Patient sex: M
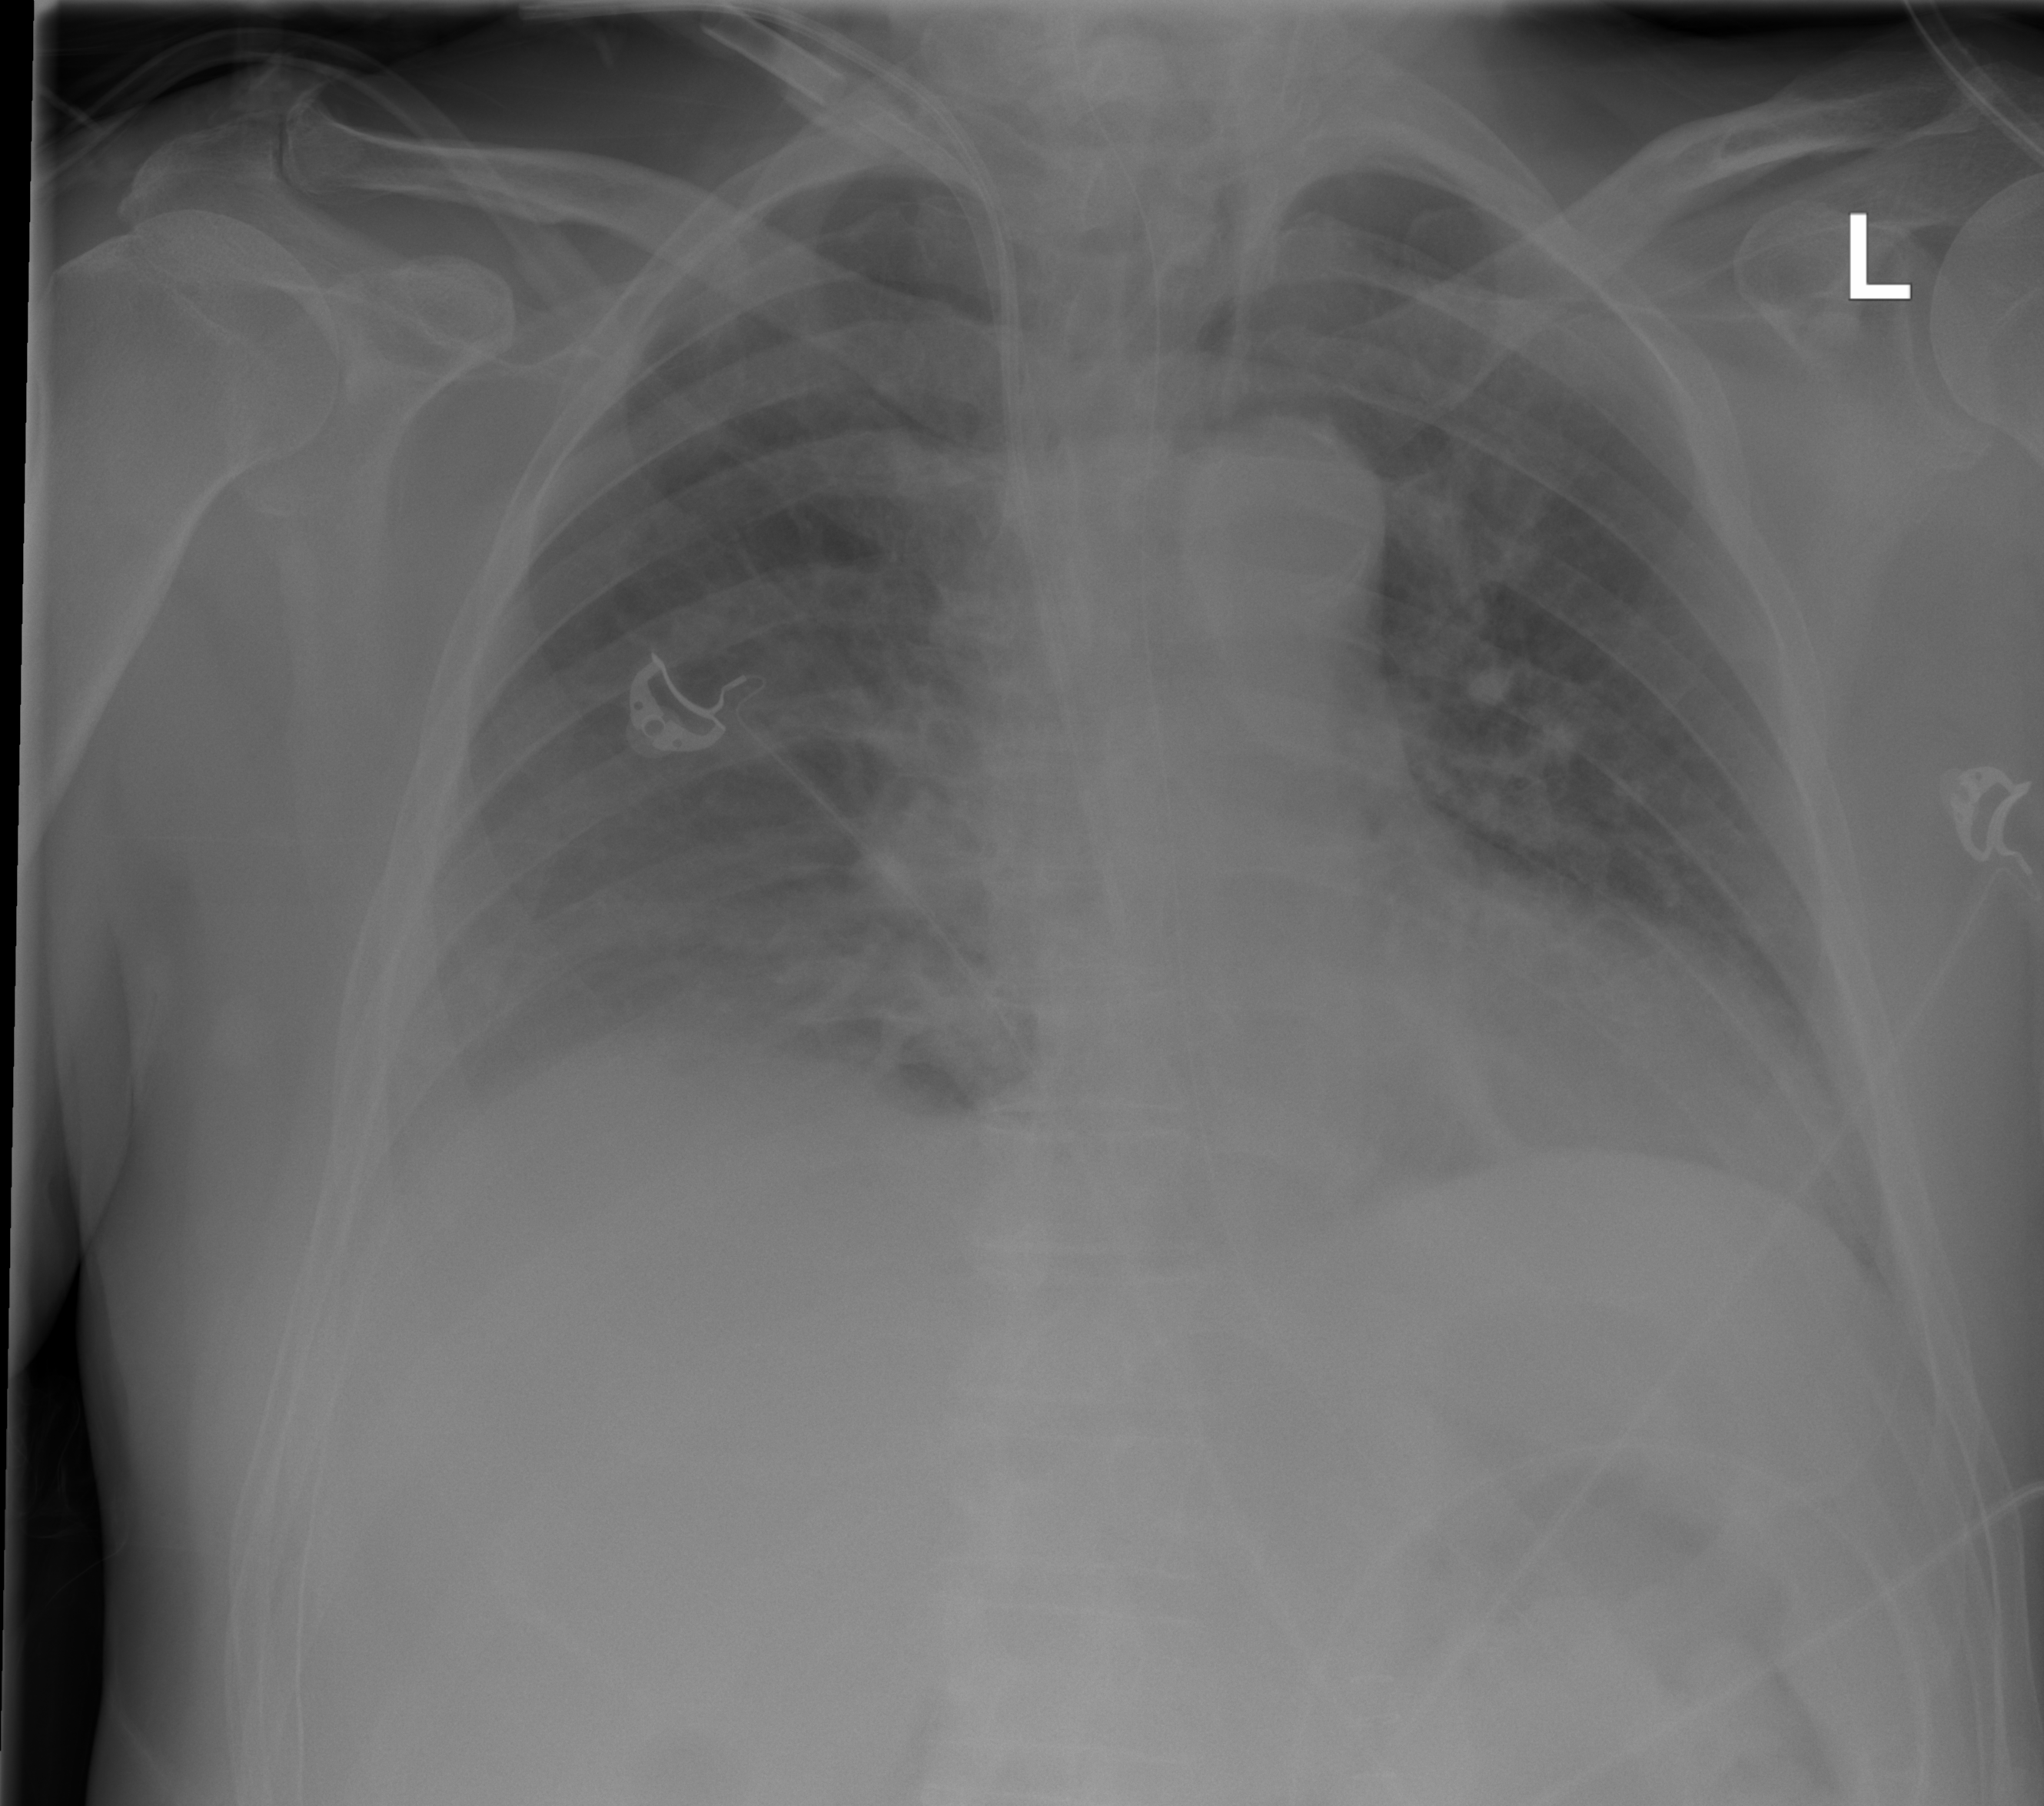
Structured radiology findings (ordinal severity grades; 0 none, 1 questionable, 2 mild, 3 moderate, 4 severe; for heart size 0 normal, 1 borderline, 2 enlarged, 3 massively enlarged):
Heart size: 2
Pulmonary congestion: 1
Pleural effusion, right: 2
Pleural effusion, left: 0
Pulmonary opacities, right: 0
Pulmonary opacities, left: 0
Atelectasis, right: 2
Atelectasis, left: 0